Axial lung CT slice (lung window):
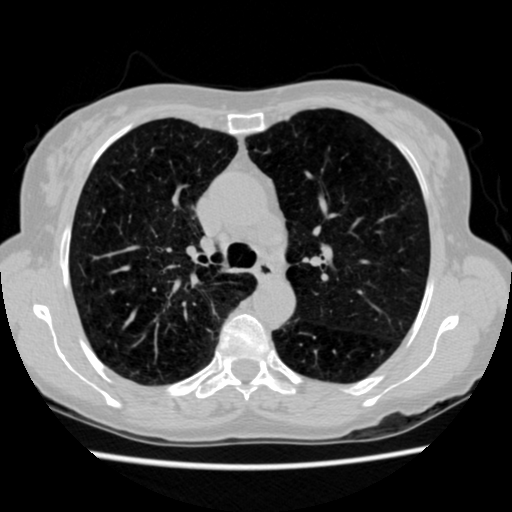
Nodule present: no